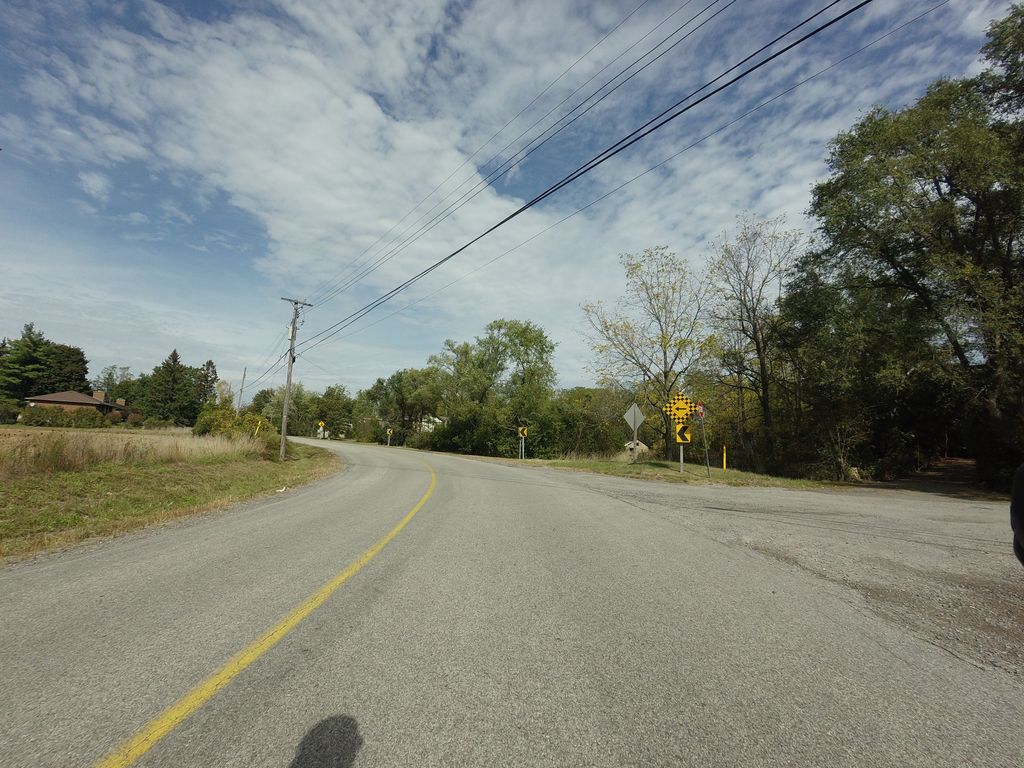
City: hamilton